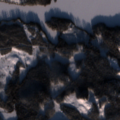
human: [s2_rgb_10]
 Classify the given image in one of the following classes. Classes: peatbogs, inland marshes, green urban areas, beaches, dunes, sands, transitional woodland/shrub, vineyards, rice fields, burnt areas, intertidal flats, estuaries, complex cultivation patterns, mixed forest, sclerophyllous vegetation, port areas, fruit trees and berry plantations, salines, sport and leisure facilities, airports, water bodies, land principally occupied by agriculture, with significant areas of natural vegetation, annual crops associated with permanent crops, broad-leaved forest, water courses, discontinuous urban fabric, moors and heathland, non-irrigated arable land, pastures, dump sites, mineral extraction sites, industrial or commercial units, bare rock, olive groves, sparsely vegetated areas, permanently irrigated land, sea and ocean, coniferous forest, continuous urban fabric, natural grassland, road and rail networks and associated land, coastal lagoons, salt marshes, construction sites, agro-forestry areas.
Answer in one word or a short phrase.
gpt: coniferous forest, mixed forest, transitional woodland/shrub, water bodies